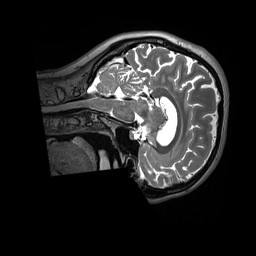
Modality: T2w
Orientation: sagittal
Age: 30
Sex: female
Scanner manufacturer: siemens
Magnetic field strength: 3 T
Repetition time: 3.2 s
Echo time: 0.408 s